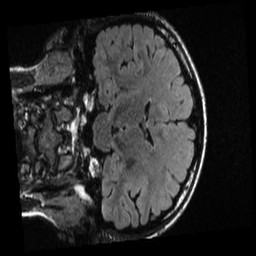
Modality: T1w
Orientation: coronal
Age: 20
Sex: female